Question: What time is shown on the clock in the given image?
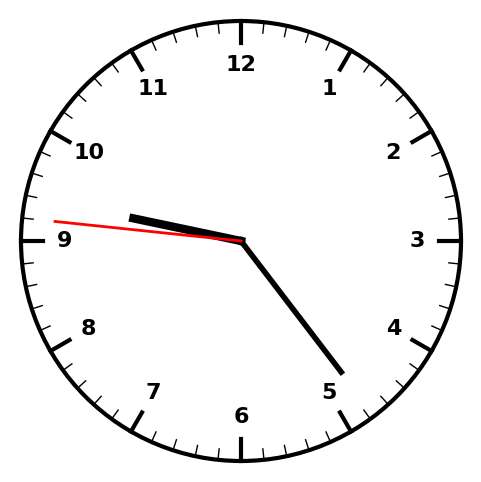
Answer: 09:23:46